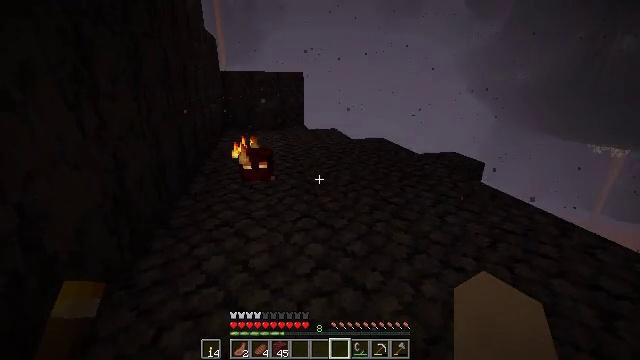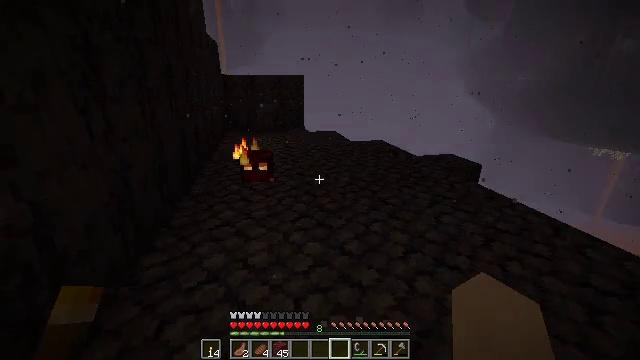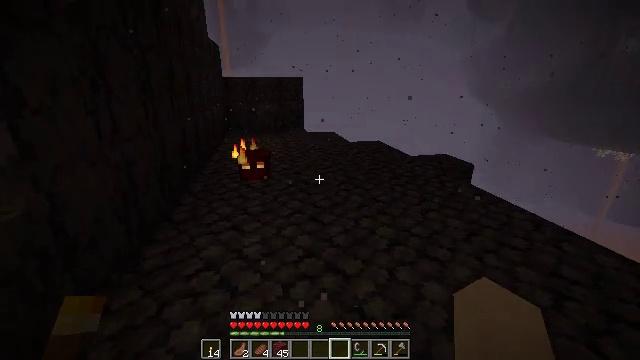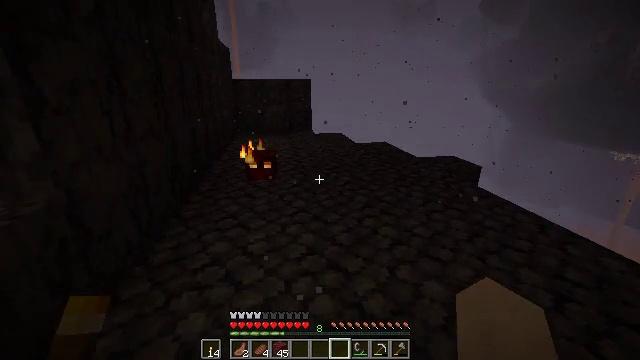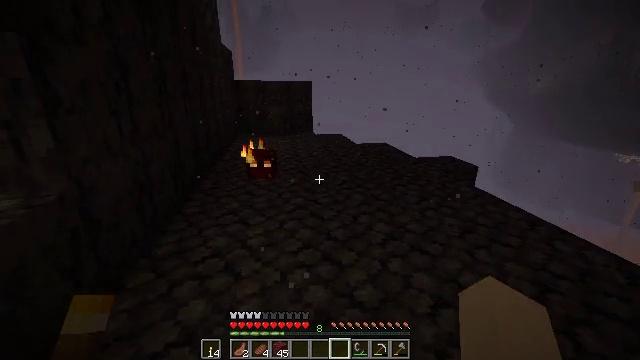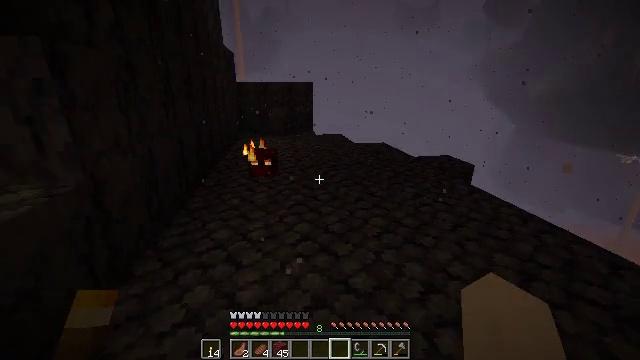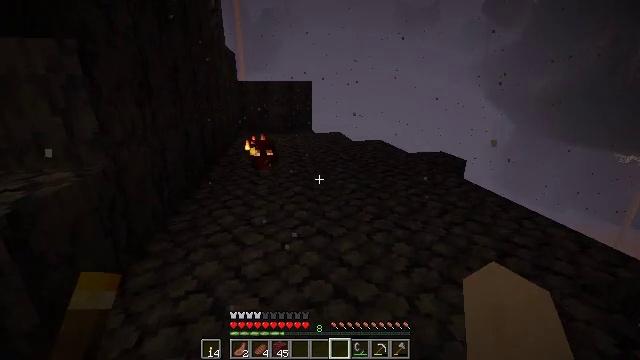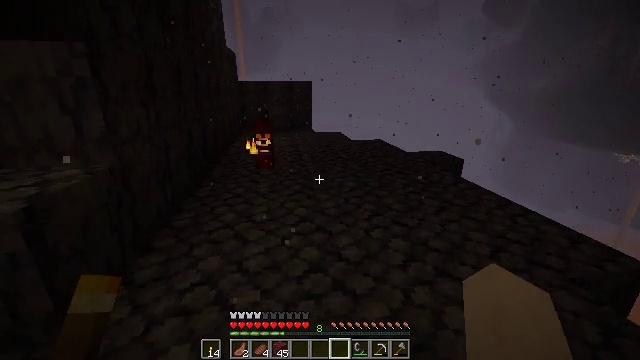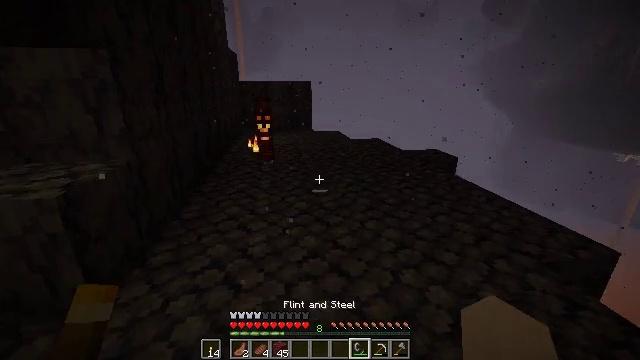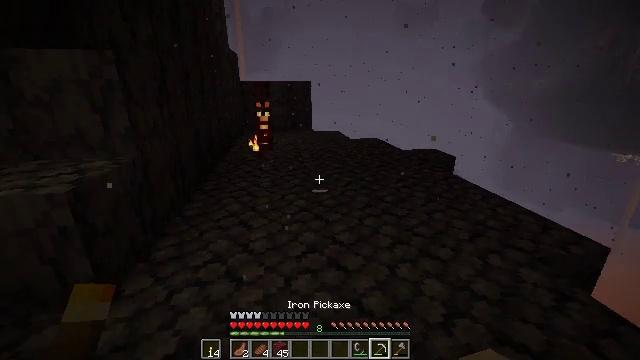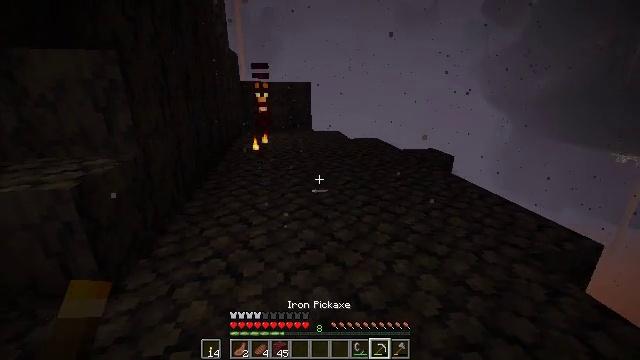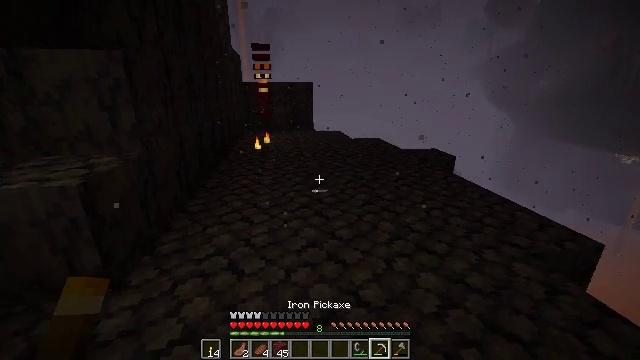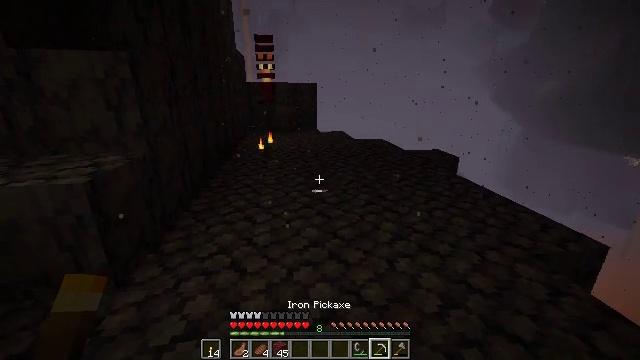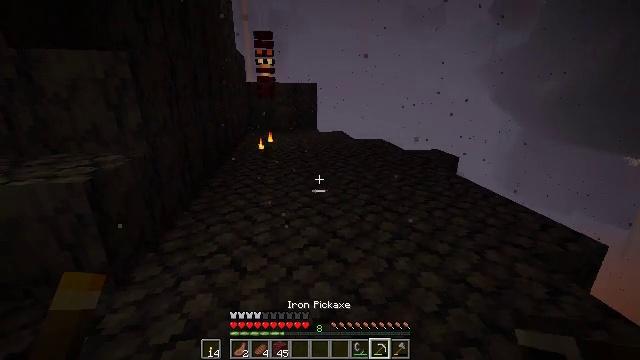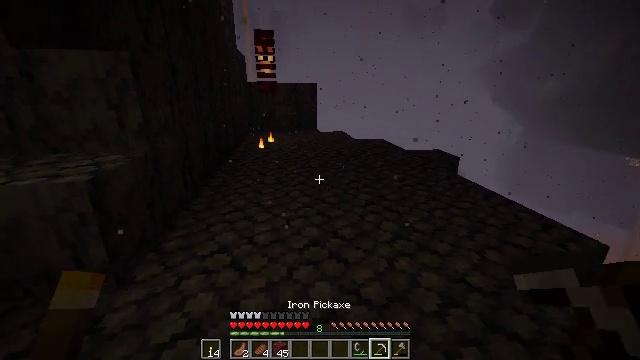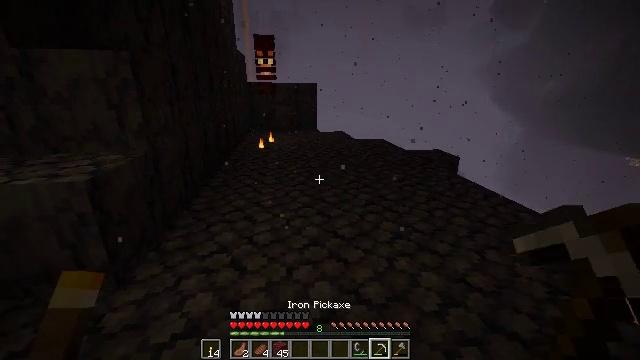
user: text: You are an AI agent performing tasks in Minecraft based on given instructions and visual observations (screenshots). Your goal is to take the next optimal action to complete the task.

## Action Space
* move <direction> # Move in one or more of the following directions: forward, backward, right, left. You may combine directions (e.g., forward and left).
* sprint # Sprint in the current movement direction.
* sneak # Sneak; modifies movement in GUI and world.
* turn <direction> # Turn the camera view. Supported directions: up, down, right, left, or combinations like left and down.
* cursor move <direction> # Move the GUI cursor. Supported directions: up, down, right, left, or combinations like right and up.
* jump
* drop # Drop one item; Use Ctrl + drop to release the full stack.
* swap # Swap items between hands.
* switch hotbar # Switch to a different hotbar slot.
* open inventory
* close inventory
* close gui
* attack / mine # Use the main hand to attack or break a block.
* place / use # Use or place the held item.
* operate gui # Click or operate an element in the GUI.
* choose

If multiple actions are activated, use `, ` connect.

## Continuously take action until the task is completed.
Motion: motion action
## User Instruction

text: Hunt the magma cube.
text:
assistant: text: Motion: move back and move right
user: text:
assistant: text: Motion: move back and move right
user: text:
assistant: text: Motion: move back and move right, turn left
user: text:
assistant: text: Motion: move back
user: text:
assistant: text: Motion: move back
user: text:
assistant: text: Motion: move back
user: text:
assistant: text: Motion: move back
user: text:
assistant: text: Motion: no_op
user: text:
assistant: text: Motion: no_op
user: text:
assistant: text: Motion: no_op
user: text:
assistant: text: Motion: no_op
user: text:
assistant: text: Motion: no_op
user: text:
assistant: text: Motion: no_op
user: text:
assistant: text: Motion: no_op
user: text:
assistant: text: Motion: no_op
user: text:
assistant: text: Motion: no_op
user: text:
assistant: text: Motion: turn left
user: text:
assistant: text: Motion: no_op
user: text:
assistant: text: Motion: turn left
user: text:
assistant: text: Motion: no_op
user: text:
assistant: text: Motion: no_op
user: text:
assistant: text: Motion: no_op
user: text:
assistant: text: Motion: move forward
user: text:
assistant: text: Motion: move forward
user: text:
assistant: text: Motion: move forward
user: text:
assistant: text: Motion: move forward
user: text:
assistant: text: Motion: move forward, turn left
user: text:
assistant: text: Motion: move forward, turn left
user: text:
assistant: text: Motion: move forward
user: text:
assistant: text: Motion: move forward